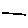
Label: line